Interaction volume radius: 5 \u00c5
Interaction volume height: 20 \u00c5
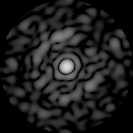
Disorder parameter: 0.8573